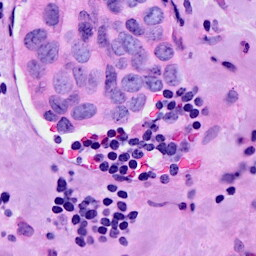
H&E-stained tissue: Breast